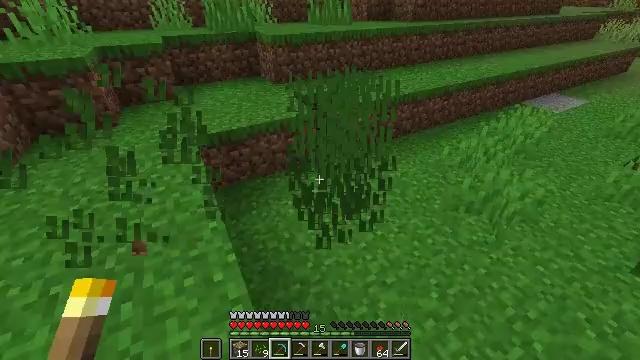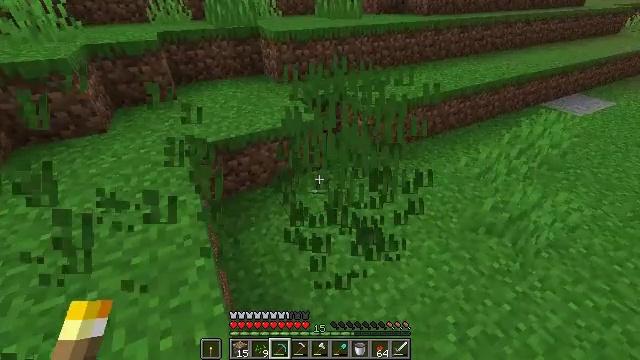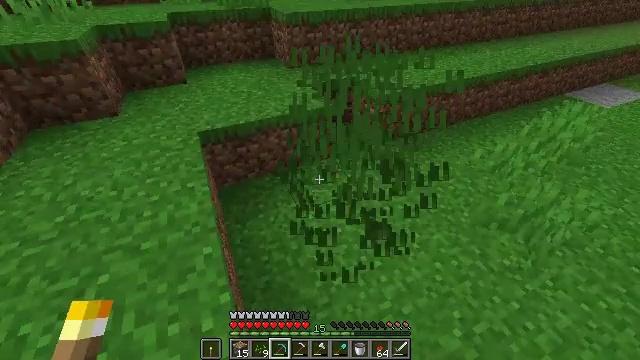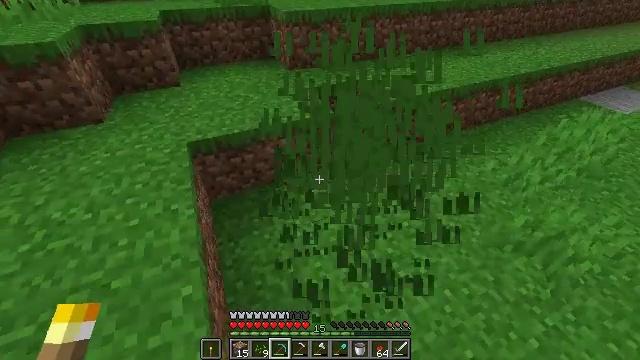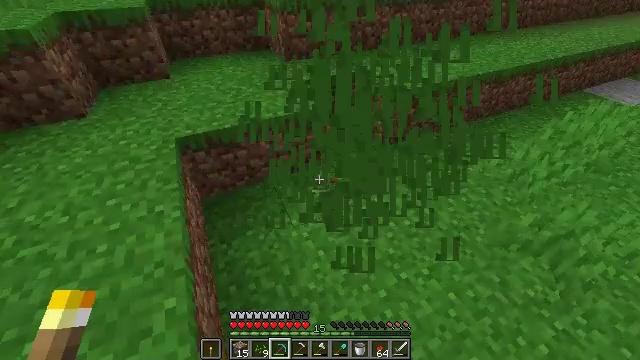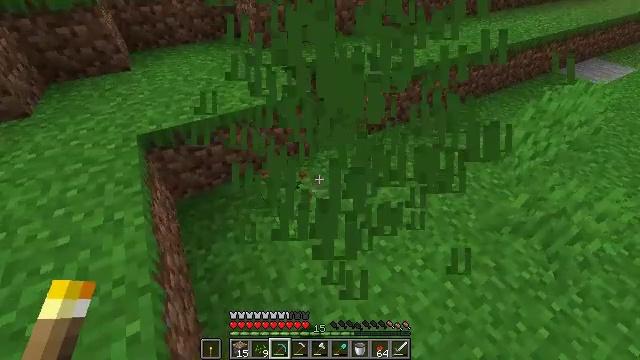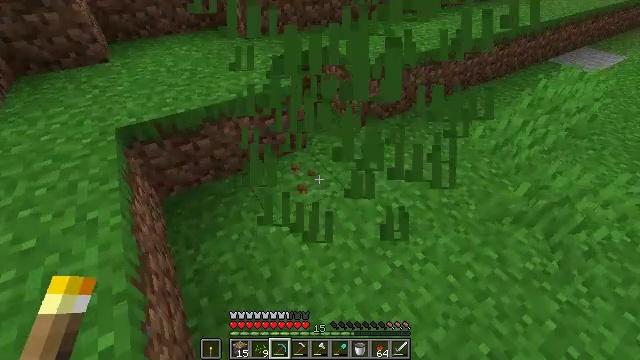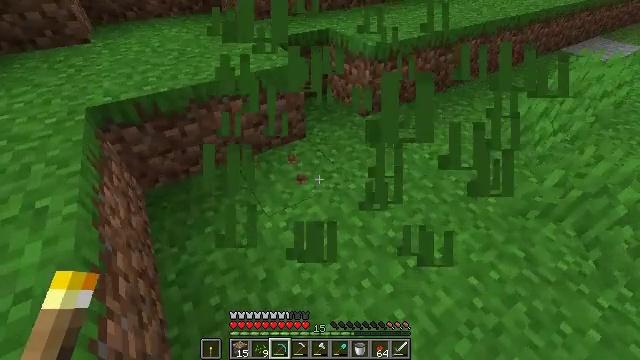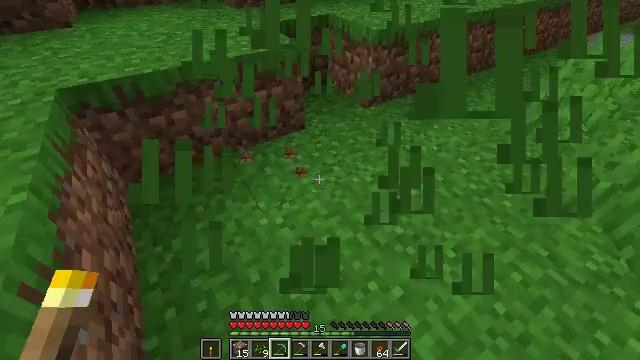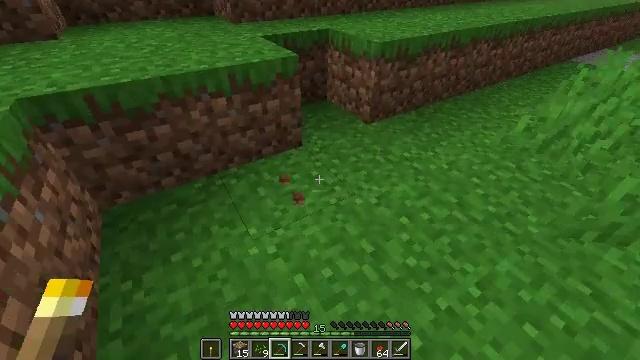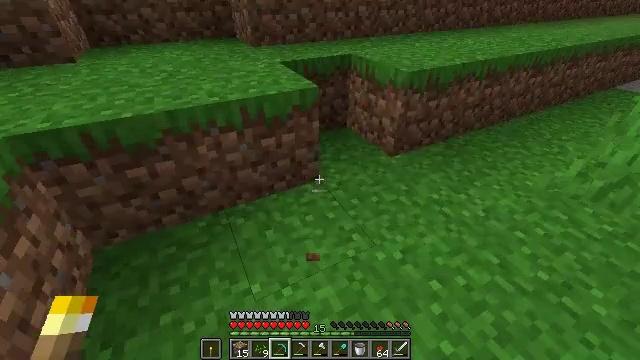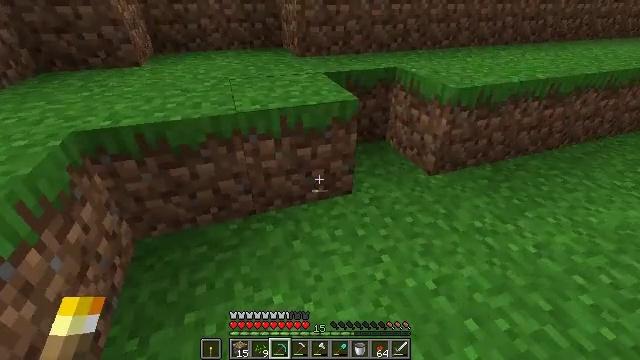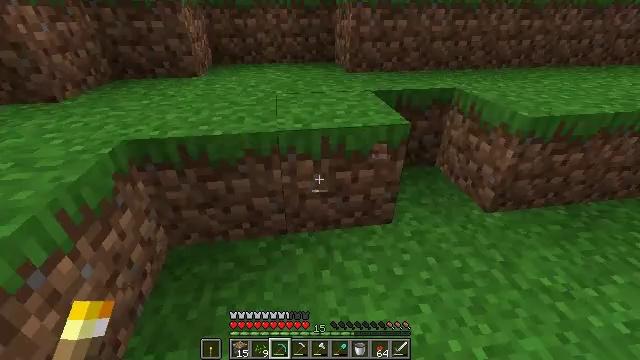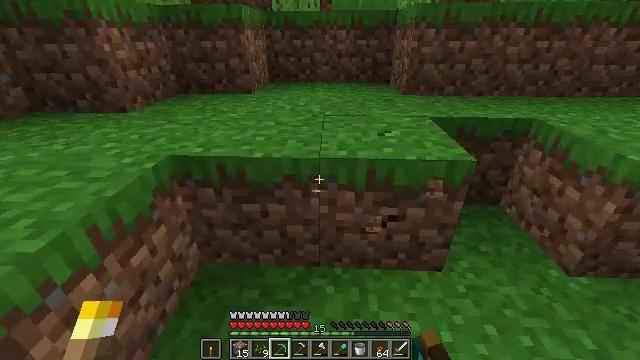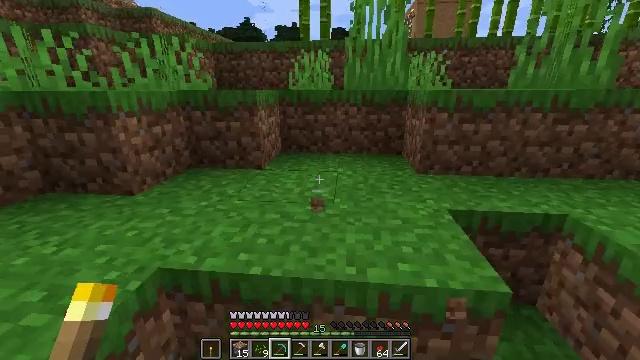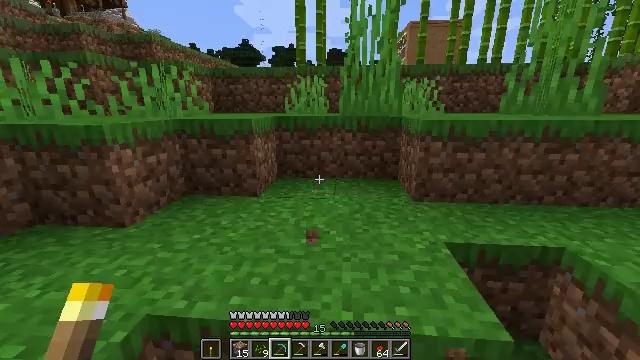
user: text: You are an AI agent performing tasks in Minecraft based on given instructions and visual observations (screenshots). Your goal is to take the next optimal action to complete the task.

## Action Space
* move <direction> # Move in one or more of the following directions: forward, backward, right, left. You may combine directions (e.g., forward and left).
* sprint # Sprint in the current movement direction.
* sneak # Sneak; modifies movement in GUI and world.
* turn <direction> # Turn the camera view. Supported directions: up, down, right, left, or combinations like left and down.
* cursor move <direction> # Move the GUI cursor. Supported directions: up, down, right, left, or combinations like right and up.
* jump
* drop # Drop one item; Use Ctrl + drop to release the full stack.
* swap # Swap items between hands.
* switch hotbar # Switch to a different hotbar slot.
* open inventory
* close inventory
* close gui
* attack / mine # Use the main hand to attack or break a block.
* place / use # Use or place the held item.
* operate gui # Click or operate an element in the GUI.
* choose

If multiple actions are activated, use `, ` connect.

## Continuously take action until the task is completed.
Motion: motion action
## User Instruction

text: Remove the tall grass to clear the area.
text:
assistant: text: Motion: move forward, turn left and down, attack / mine
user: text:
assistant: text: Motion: move forward, turn left and down
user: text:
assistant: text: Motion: move forward, attack / mine
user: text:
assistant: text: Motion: move forward, turn down, attack / mine
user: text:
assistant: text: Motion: move forward, turn right and down, attack / mine
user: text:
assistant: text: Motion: move forward, turn right
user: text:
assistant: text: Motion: move forward
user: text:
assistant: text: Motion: move forward
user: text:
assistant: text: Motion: move forward, turn up
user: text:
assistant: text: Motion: move forward, turn left and up
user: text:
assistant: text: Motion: move forward, turn left and up
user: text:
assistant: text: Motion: move forward, turn left and up, attack / mine
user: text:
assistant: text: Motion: move forward, turn left and up, attack / mine
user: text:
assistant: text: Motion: move forward, turn left and up, attack / mine, jump
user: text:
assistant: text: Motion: move forward, turn up, jump
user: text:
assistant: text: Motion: move forward, jump
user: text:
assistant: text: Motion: move forward, jump
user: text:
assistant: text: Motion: move forward, jump
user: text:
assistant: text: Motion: move forward, jump
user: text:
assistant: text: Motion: move forward, jump
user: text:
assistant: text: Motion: move forward, jump
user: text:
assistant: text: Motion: move forward, sprint, jump
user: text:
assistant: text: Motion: move forward, sprint, jump
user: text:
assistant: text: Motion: move forward, sprint, turn right, jump
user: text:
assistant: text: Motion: move forward, sprint, turn right, jump
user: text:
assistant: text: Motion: move forward, sprint, turn right, jump
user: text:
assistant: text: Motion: move forward, jump
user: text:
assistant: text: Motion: move forward, turn left and down, attack / mine, jump
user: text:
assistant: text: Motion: move forward, turn down, attack / mine, jump
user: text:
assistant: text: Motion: move forward, turn right and down, attack / mine, jump